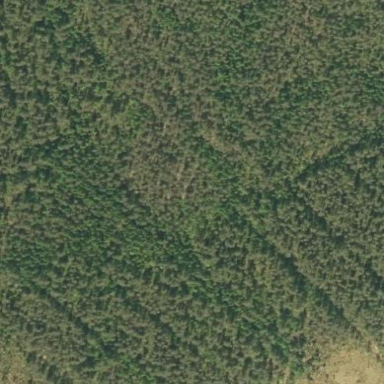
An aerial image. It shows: Woodland consisting mainly of needle-leaved trees.